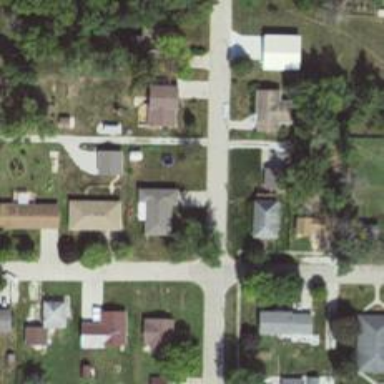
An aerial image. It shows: Alley classified as service road.